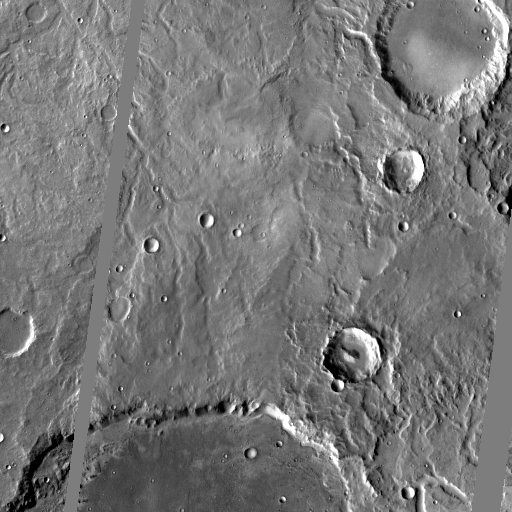
Crater classes present: Background, Other, Layered, Buried